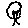
Label: tree